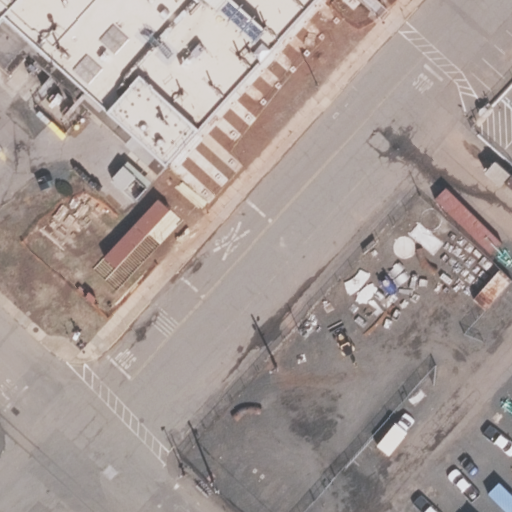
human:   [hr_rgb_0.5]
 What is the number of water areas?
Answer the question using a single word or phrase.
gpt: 0

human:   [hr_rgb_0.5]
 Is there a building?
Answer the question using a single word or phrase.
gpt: no

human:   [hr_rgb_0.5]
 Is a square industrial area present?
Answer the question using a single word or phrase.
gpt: no

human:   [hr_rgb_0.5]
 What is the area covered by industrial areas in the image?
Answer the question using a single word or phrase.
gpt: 10583m2

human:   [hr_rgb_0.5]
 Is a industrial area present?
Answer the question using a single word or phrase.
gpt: yes

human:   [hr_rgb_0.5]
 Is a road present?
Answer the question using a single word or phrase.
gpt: yes

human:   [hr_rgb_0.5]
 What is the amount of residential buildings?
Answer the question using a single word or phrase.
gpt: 0

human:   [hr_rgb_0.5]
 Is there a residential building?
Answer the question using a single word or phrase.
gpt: no

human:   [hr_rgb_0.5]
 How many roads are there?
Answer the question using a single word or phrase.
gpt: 2

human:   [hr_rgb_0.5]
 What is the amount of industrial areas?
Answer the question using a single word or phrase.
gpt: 1

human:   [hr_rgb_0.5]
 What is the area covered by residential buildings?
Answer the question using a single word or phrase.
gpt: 0m2

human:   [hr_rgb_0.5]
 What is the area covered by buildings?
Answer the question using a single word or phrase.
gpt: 0m2

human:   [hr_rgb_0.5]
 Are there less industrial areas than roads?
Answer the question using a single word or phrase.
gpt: yes

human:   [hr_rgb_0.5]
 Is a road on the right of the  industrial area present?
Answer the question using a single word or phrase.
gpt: no

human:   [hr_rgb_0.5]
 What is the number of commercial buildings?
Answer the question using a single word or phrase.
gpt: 0

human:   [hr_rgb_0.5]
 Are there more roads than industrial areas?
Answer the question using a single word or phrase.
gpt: yes

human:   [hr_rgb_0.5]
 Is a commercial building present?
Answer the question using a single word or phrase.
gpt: no

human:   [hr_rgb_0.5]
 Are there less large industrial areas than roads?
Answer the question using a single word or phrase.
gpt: yes

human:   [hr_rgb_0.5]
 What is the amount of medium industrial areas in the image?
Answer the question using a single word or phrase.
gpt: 0

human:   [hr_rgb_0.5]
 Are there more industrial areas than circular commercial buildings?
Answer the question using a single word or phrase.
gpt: yes

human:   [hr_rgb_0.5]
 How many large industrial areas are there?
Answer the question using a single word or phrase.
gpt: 1

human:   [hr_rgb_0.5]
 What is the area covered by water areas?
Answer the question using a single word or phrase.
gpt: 0m2

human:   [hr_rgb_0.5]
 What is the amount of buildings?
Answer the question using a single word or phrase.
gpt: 0

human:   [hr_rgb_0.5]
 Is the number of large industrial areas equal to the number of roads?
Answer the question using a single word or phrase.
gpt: no

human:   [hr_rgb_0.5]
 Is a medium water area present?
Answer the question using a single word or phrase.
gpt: no

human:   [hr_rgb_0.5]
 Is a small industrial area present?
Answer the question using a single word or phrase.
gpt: no

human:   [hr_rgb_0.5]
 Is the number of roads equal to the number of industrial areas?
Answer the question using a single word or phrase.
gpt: no

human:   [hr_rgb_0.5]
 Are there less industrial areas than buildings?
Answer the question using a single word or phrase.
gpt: no

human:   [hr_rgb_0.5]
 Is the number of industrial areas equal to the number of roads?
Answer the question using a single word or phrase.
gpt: no

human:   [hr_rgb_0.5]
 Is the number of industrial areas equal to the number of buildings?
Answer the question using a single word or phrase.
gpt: no

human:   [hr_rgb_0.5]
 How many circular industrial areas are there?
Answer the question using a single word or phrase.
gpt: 0

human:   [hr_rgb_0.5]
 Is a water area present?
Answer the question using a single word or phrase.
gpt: no

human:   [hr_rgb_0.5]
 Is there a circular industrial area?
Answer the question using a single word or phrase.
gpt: no

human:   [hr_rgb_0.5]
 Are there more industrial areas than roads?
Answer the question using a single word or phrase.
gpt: no

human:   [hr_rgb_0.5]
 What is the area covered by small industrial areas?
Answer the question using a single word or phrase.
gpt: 0m2

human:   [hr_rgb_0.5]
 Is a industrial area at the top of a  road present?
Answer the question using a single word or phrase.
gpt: no

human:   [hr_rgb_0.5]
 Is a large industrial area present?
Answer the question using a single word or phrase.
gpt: yes

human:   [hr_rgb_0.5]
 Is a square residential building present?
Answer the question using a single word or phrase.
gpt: no

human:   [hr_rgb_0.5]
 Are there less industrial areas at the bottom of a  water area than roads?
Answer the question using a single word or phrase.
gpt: yes

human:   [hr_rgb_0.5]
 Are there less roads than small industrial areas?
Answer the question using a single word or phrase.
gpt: no

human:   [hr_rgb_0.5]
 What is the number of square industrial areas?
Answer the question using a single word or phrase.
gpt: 0

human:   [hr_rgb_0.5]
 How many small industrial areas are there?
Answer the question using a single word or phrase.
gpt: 0

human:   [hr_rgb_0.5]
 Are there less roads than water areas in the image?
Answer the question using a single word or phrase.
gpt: no

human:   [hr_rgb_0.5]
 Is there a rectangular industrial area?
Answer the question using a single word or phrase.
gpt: yes

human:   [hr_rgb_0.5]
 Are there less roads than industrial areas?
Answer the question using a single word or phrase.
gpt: no

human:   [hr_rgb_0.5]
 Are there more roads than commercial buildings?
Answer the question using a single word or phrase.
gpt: yes

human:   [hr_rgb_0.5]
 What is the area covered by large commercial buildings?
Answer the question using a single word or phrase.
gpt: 0m2

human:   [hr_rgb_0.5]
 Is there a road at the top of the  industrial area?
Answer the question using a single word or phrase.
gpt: yes

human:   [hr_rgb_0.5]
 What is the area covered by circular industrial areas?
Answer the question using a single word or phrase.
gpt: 0m2

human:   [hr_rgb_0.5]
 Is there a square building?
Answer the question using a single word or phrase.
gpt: no

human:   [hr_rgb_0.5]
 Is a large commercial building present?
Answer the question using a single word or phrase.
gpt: no

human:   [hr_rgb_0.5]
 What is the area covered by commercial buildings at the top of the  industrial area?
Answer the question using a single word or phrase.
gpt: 0m2

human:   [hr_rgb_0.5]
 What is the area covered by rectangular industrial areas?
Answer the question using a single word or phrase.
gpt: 10583m2

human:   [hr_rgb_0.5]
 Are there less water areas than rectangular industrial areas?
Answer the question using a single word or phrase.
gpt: yes

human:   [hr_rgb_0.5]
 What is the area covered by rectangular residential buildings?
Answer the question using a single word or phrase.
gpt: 0m2

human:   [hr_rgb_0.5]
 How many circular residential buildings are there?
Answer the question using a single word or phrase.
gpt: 0

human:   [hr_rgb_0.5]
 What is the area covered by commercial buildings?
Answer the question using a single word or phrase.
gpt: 0m2

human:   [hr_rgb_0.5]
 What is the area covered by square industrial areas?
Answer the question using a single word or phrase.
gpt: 0m2

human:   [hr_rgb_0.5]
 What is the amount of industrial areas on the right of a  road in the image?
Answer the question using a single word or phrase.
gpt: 1

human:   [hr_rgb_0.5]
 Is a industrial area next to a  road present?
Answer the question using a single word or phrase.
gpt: yes

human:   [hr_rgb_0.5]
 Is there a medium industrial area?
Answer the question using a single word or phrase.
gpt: no

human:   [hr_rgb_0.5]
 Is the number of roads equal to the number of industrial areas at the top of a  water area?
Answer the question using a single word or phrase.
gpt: no

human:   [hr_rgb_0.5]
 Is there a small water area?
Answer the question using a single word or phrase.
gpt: no

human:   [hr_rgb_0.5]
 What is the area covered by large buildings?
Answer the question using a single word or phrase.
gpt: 0m2